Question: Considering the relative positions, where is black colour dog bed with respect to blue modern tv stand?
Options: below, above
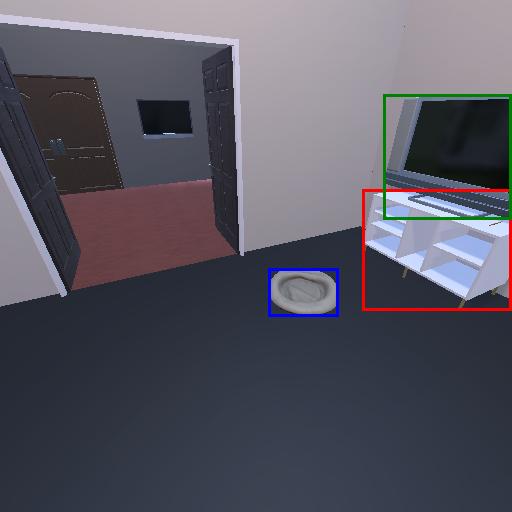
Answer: below